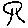
Label: tree